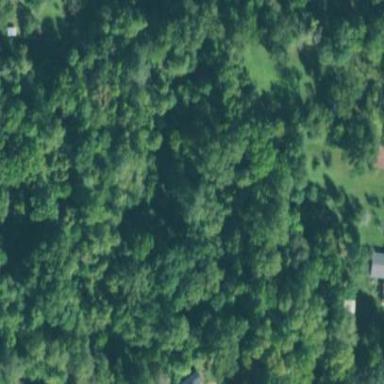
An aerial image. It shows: Serene woodland landscape.